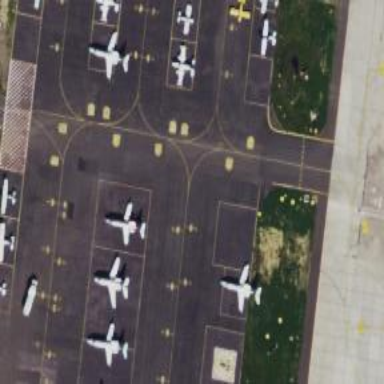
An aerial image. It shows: Image of taxiway at airport.